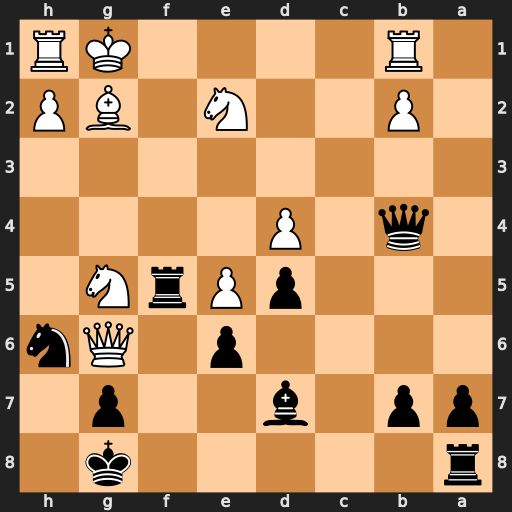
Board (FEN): r5k1/pp1b2p1/4p1Qn/3pPrN1/1q1P4/8/1P2N1BP/1R4KR
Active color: b
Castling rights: -
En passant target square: -
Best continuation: Qd2 Qh7+ Kf8 Qh8+ Ke7